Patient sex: M
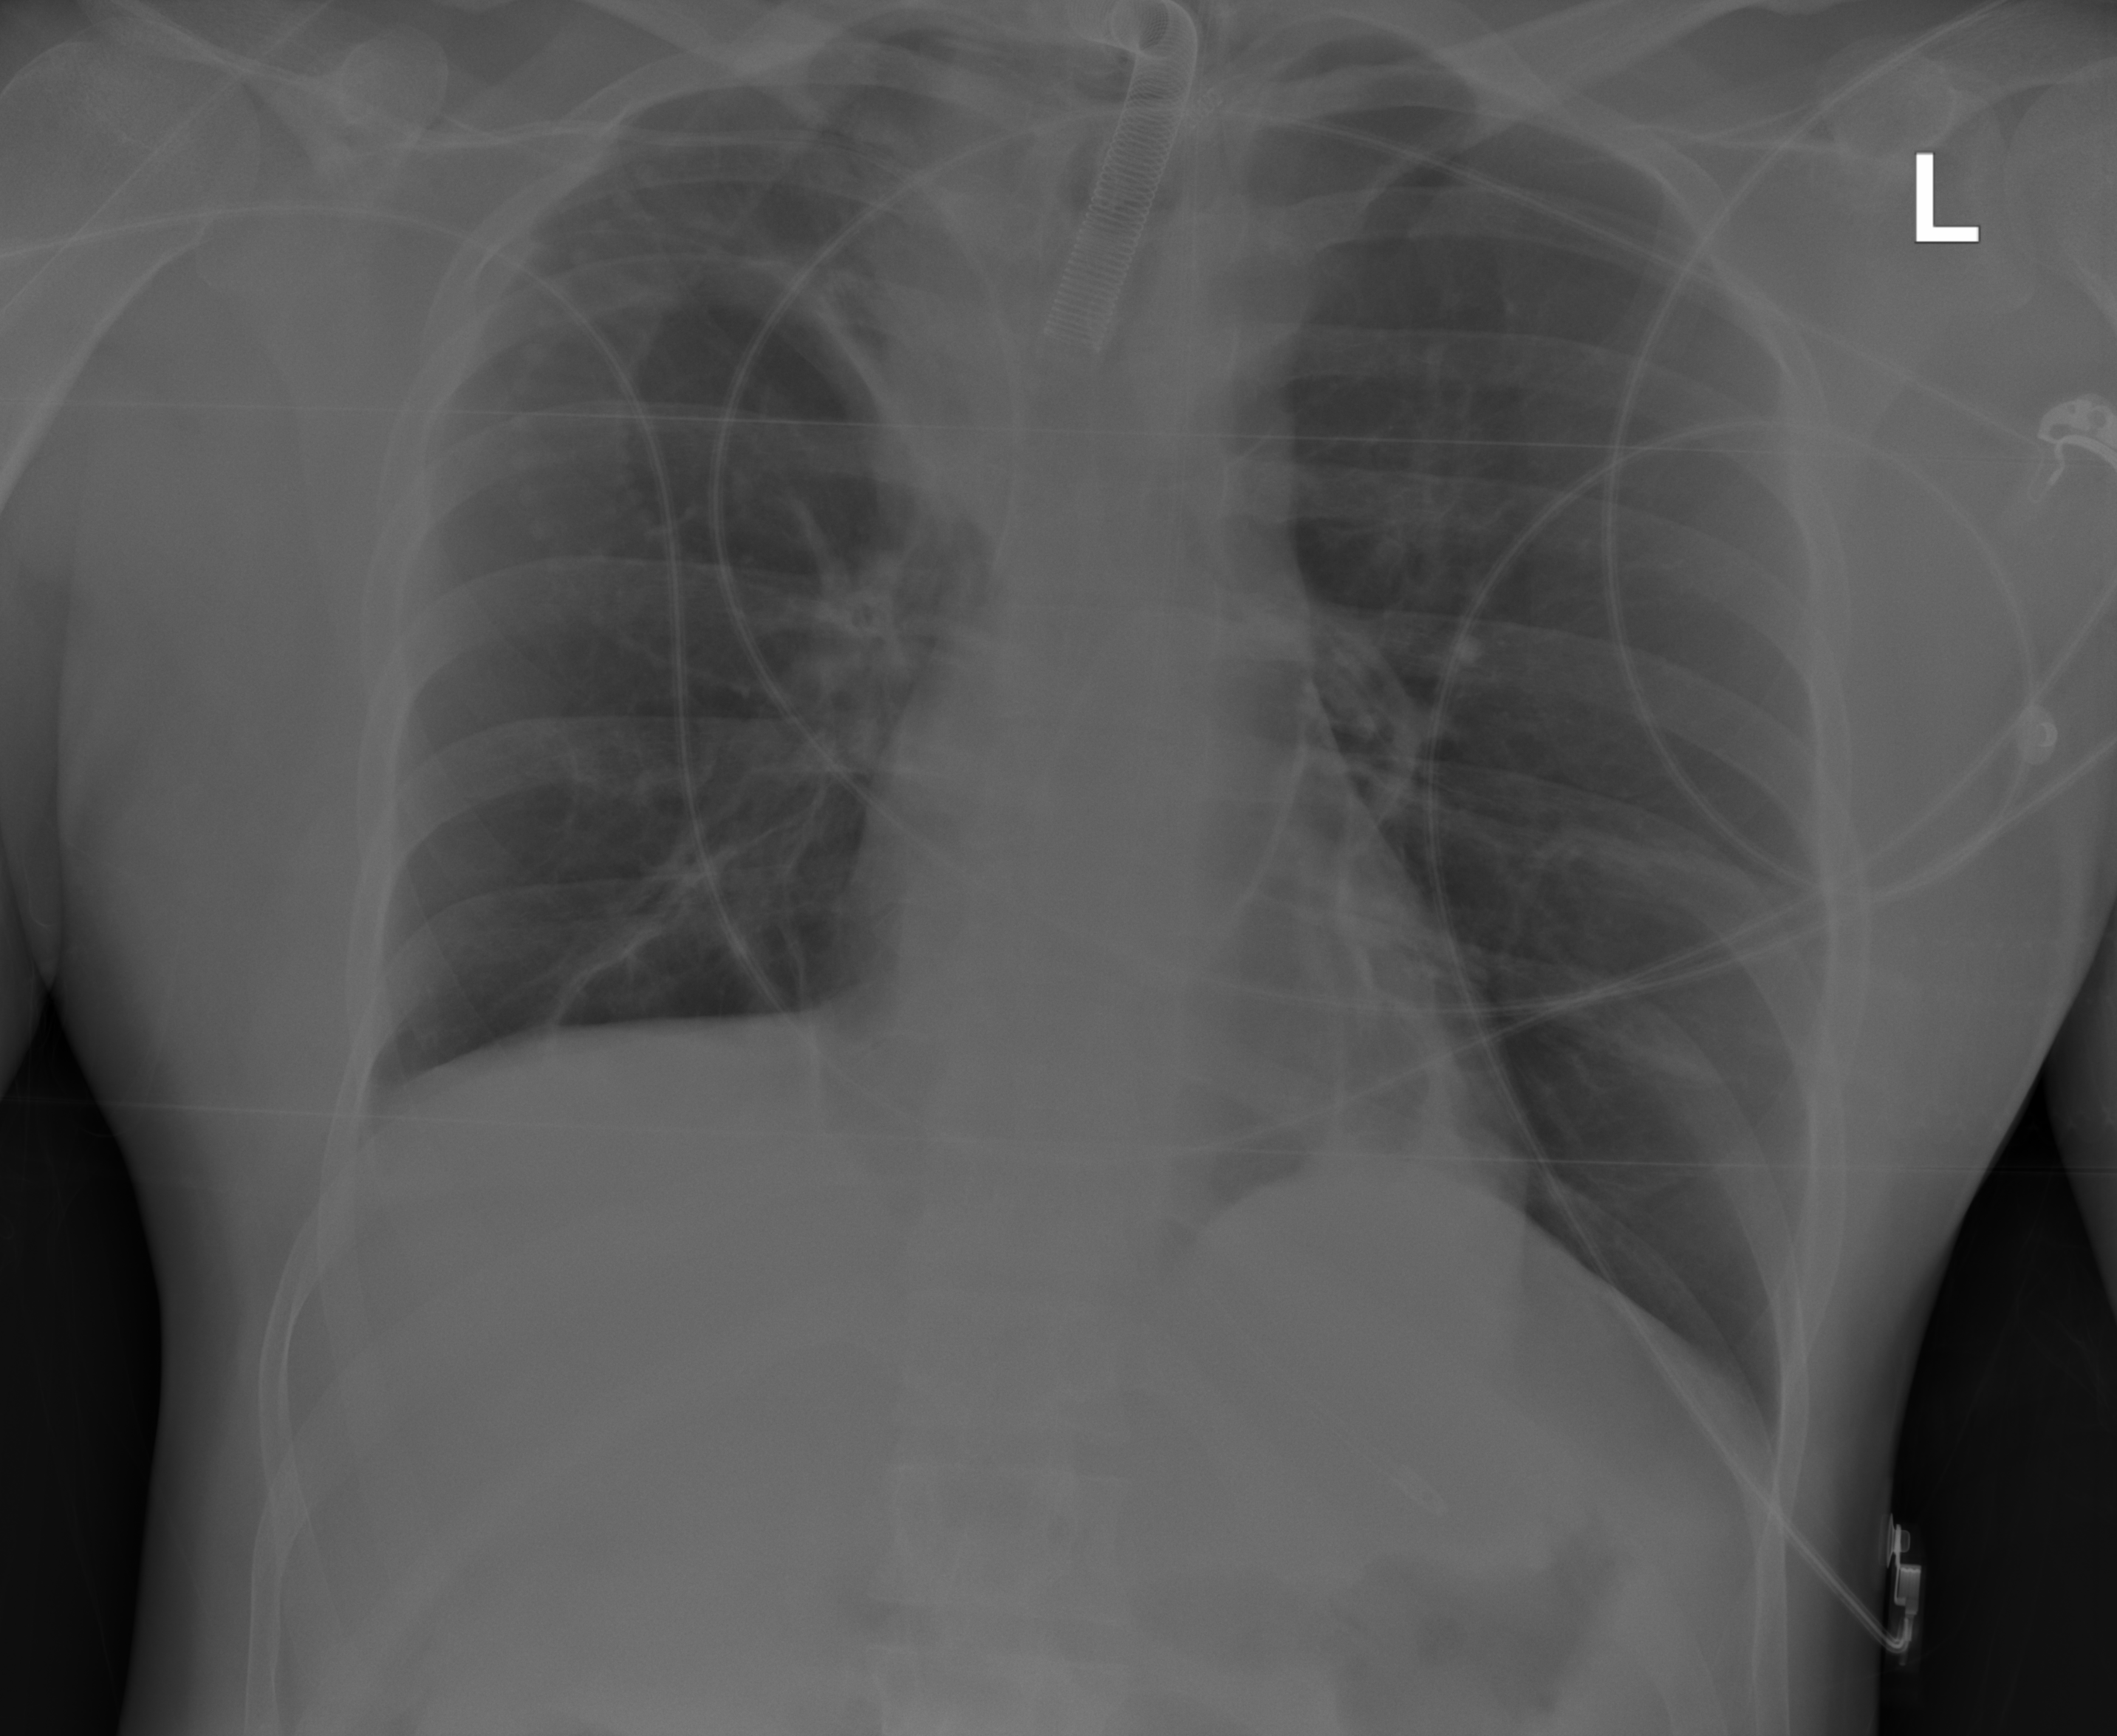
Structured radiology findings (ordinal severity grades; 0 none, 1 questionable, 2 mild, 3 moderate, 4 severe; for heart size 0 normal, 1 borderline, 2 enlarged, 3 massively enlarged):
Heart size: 0
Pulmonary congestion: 0
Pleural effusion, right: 0
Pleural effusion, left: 0
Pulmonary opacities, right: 2
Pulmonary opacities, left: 0
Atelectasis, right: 3
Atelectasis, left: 0